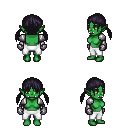
a pixel art fantasy rpg character, female body template, orc, green skin, steel arm armor, white pants, raven twin-tailed hairstyle, metal gloves, four views (front, back, left, right), 2x2 character sprite sheet, small pixel art, hard edges, no anti-aliasing